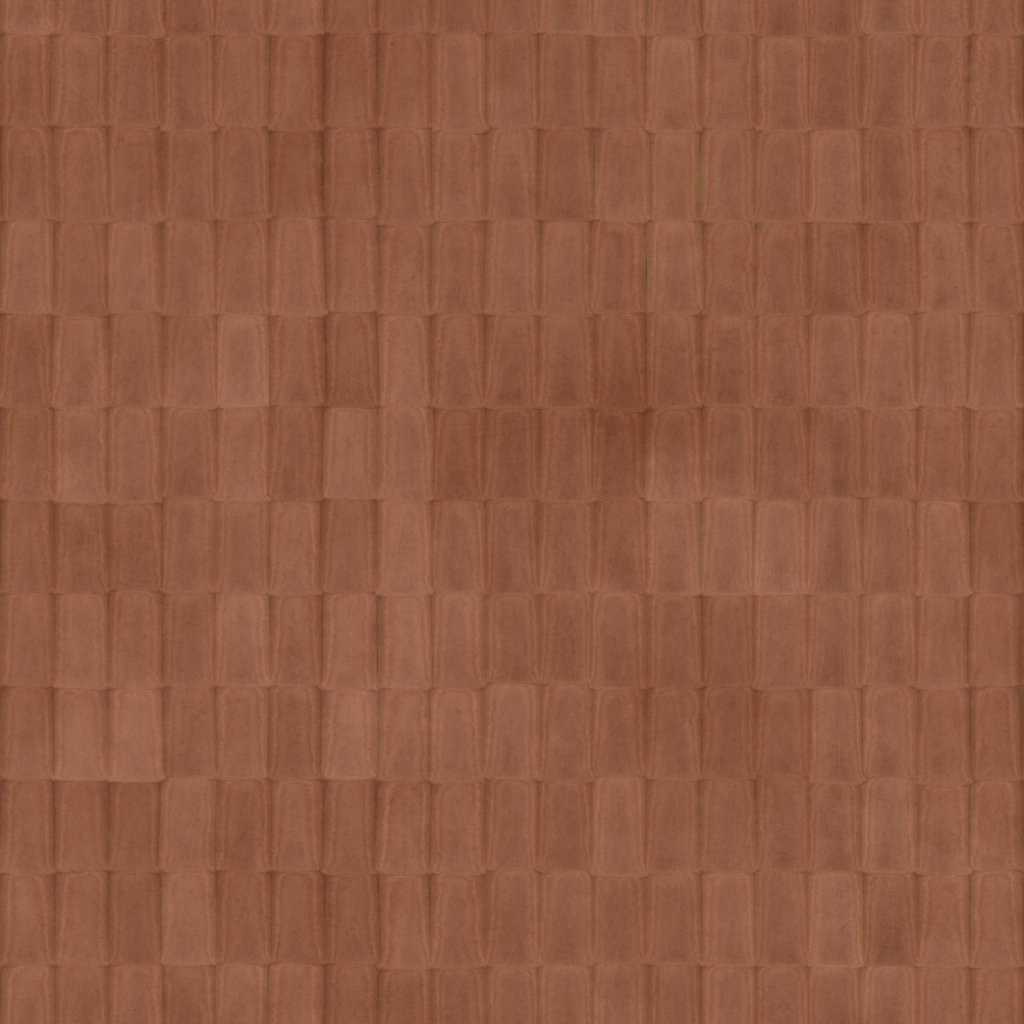
Texture map type: Color